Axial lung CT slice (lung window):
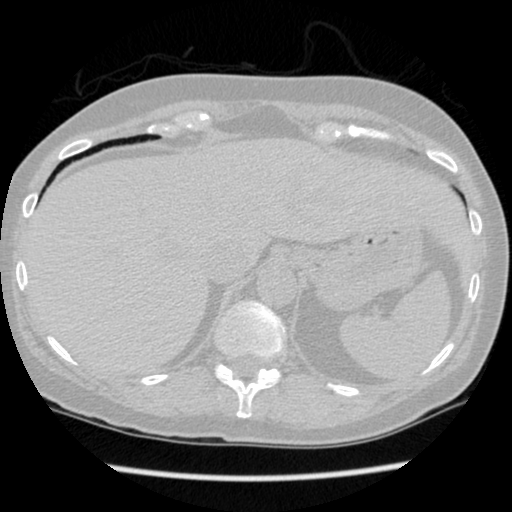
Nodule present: no